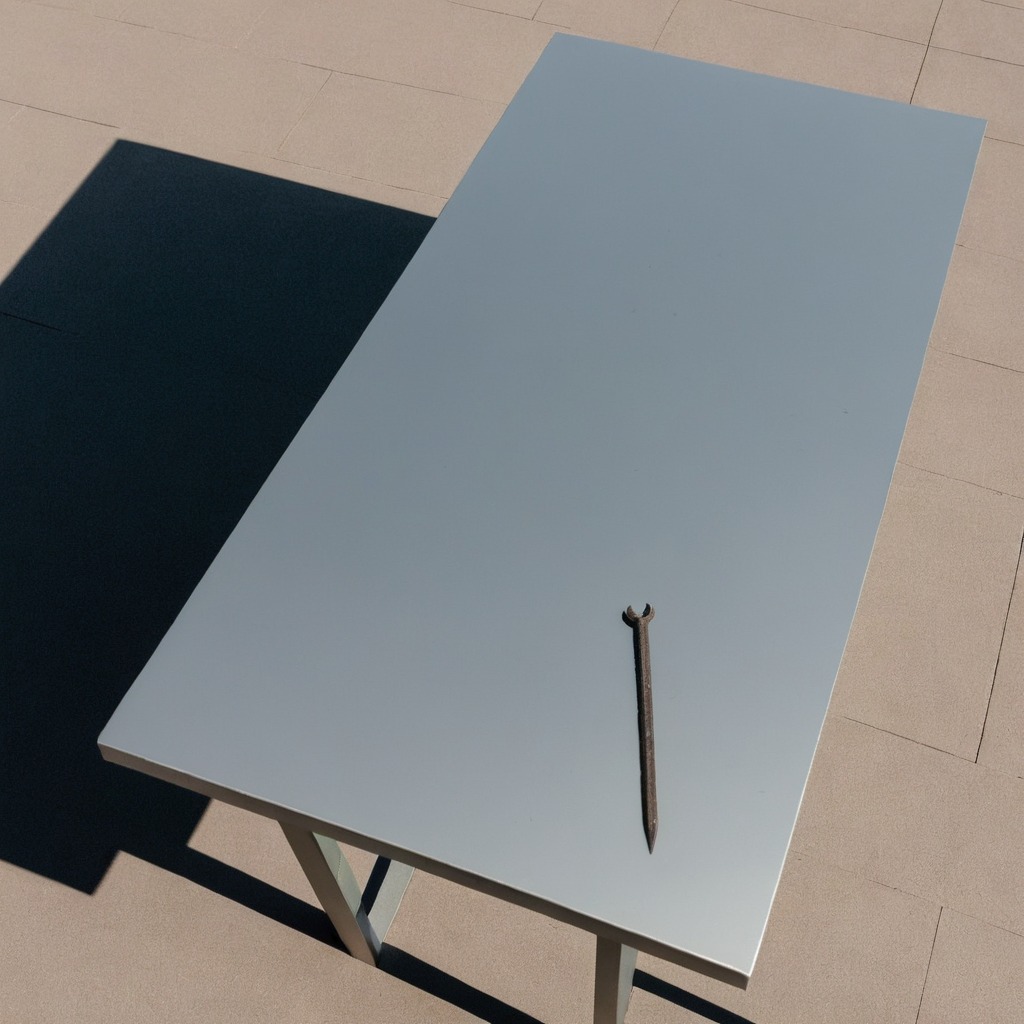
A nail is lying on the table.